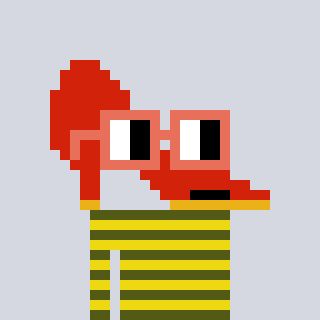
a pixel art character with square orange glasses, a highheel-shaped head and a yellow-colored body on a cool background